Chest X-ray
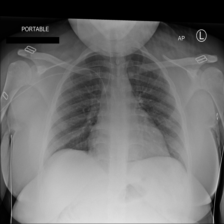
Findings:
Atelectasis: negative
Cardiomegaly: negative
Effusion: negative
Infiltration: negative
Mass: negative
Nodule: negative
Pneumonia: negative
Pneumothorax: negative
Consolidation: negative
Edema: negative
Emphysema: negative
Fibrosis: negative
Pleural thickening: negative
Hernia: negative